Question:
I have tables, Table_A and Table_B with 0.2 and 2.11 millions rows respectively. I need to set the field in 'Table_A.Score' as '1', whereever I find a match of 'A1=B1 and A2=B2 and A3=B3 and A4=B4'.
I am using the query
'update Table_A, Table_B set score=1 where A1=B1 and A2=B2 and A3=B3 and A4=B4;'
However, this query is taking too long (3 days), as per my understanding. And I can imagine so too; because for every update of Table_A row (0.2 million of those), MySQL has to check for 4 combinations across every row of Table_B (2.11 million rows).
However, I was wondering if there was something I was not doing right. Lack of primary keys index can certainly be one, for every unique combination of 'p,q,r,s'.
I also tried the query with inner join:
'update Table_A inner join Table_B on A1=B1 and A2=B2 and A3=B3 and A4=B4 set Score =1'
which is still running. I just wanted to get a sense of MySQL's working in this scenario, especially if 'where' and 'inner join' have performance issues for large tables. Though, I don't think it should make a significant difference.
Any pointers would be appreciated.
Edit: 'Table_A (id int(1), A1 varchar, A2 varchar, A3 varchar, A4 varchar, score int(1))'
'Table_B (B1 varchar, B2 varchar, B3 varchar, B4 varchar)'
'Explain' output is:
'| id | select_type | table | type | possible_keys | key | key_len | ref | rows | Extra | +----+-------------+---------+--------------------------------+ | 1 | SIMPLE | Table A | ALL | NULL | NULL | NULL | NULL | 230309 | | 1 | SIMPLE | Table B | ALL | NULL | NULL | NULL | NULL | <PHONE> | Using where; Using join buffer | +----+-------------+---------------------------+------+---------------+------+--'
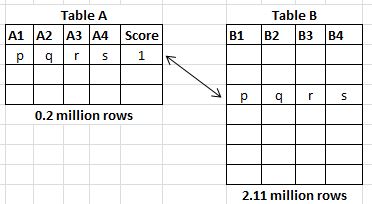
Answer: Your query is correct. You want an index on 'Table_B(B1, B2, B3, B4)'.
Note that if you are doing a large'ish number of updates, then the overhead for locking and logging can be significant.
How long does the corresponding 'SELECT' take:
'''
select *
from Table_A inner join
Table_B
on A1 = B1 and A2 = B2 and A3 = B3 and A4 = B4;
'''